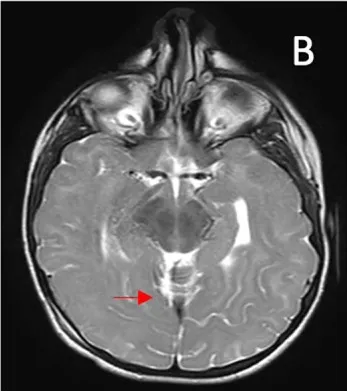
MRI performed at diagnosis. Coronal T2WI shows multiple areas of prior infarction, seen as areas of high signal intensity. MRI performed at age 8 yr.
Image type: radiology (mri)